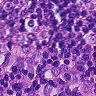
Metastatic tissue present: yes